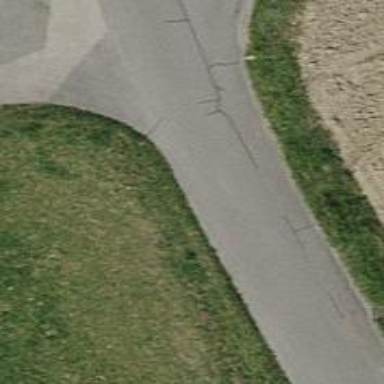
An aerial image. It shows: Unclassified road with concrete surface of grade1 tracktype.